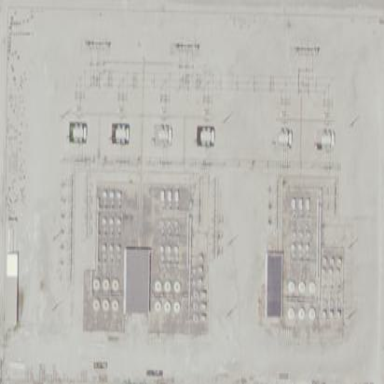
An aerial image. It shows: Industrial power substation surrounded by fence.